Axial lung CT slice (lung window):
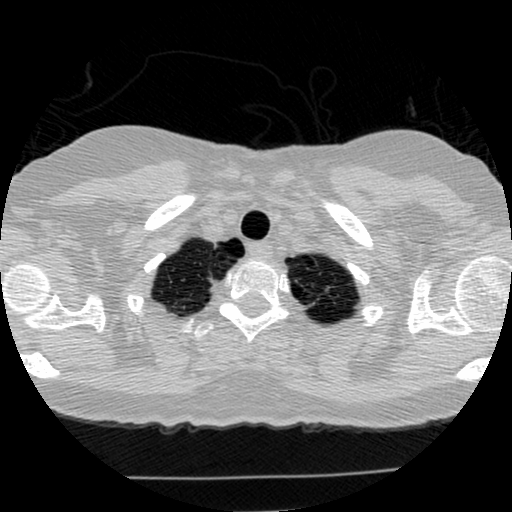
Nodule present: no